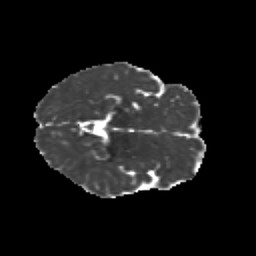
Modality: MD
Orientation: axial
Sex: female
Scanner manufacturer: siemens
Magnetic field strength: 3 T
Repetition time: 5 s
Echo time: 0.071 s